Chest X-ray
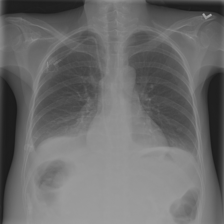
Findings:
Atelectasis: negative
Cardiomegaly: negative
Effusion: positive
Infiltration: negative
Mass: negative
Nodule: negative
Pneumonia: negative
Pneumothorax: negative
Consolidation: negative
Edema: negative
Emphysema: negative
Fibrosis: negative
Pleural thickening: negative
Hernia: negative